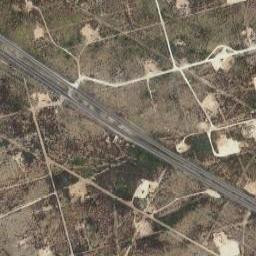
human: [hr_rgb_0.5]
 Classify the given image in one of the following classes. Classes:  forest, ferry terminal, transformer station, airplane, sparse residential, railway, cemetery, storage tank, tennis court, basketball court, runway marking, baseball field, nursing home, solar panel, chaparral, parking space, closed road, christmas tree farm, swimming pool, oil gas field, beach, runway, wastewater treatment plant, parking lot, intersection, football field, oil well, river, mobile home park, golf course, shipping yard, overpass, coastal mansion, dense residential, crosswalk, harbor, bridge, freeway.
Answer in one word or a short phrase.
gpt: oil gas field